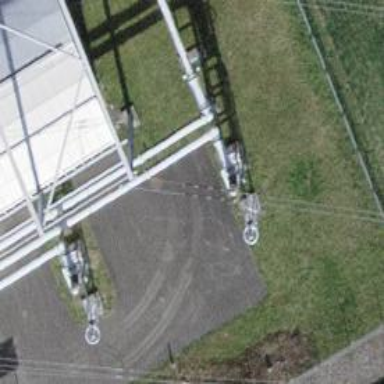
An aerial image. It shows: Power line with three cables.